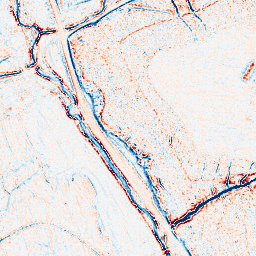
Category: edge_preserving
Decomposition family: anisotropic_diffusion
Decomposition parameters: iterations: 5
kappa: 10
gamma: 0.15
Upsampling method: linear_exact
Upsampling parameters: scale: 4
Upsampling scale: 4